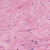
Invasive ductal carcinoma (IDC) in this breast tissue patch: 0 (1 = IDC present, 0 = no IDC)